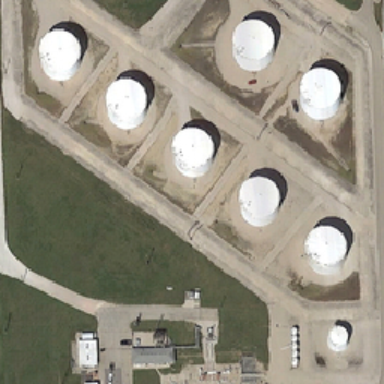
Seven trays near the green grass .